Field crop: maize
Growth stage: 2
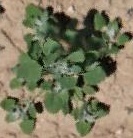
Species: chenopodium